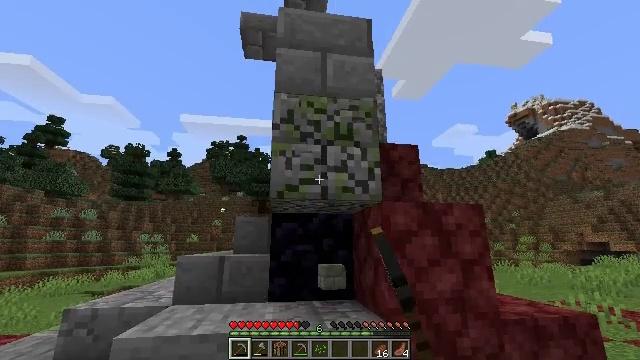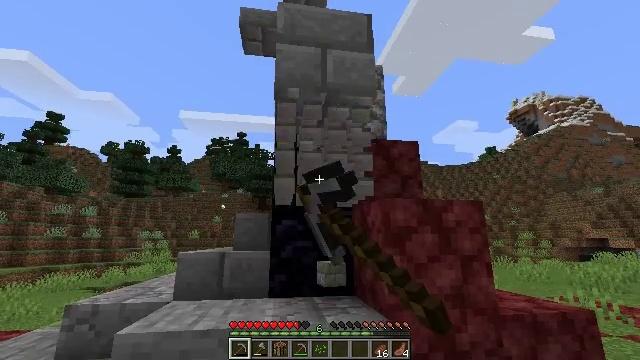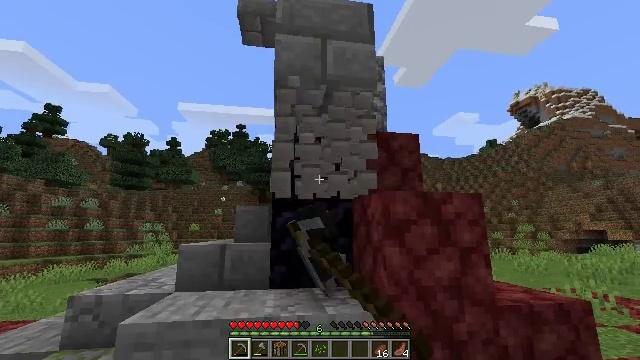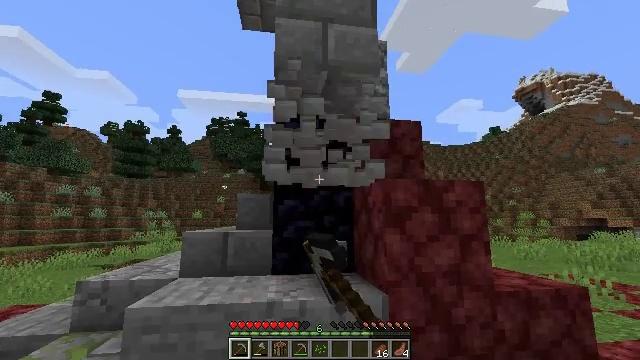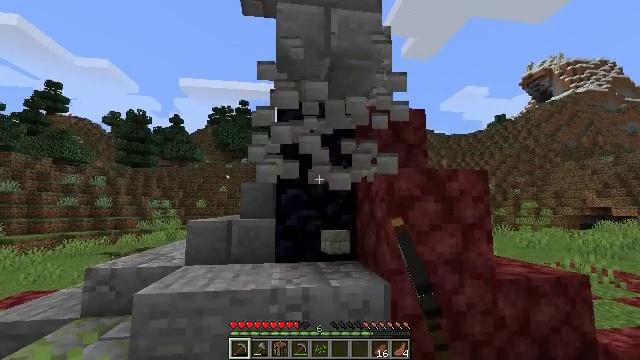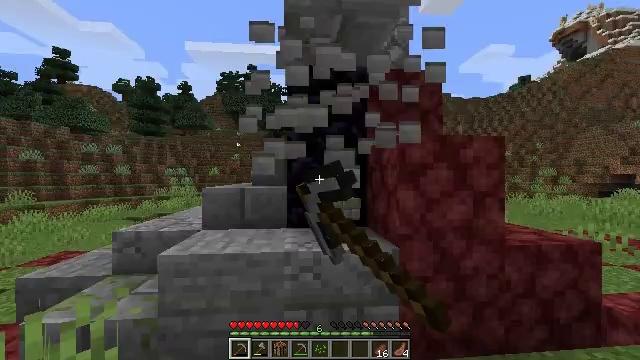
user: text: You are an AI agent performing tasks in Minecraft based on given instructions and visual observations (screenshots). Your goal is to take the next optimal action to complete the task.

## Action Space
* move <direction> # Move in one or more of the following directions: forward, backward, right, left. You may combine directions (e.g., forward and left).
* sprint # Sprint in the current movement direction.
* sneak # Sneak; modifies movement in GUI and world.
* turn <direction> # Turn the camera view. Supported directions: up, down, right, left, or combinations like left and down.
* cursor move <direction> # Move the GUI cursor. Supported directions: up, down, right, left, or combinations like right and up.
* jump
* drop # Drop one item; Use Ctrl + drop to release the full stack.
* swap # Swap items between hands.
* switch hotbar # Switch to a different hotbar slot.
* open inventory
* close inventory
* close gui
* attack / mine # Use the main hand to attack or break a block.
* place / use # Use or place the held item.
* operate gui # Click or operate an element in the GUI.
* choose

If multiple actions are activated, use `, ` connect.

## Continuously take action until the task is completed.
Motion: motion action
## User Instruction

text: Break the mossy stone bricks in a structure.
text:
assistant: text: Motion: attack / mine
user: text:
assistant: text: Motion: turn down, attack / mine
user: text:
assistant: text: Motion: turn down, attack / mine
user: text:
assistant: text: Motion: turn down, attack / mine
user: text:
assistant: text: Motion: turn left and down, attack / mine
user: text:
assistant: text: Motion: attack / mine